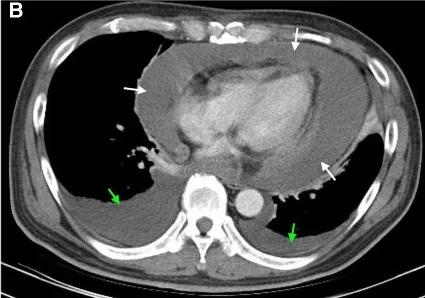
Chest image findings before and after 6 cycles of chemotherapy. (B) Computed tomography image shows pericardial effusion with noticeable pericardial thickening and bilateral pleural effusion.
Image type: radiology (ct)